Question:
Hi i am erasing bitmap that is draw at canvas with touch (fingers) that is working fine the problem i am facing is after rotate bitmap at canvas paths draw in opposition direction mean bitmap erase in opposition direction of my finger touch .
'''
public class DrawingPanel extends ImageView implements OnTouchListener {
private Matrix mMatrix = new Matrix();
private float mScaleFactor = 1f;
private float mRotationDegrees = 0.f;
private float mFocusX = 0.f;
private float mFocusY = 0.f;
private int mAlpha = 255;
private int mImageHeight, mImageWidth;
private ScaleGestureDetector mScaleDetector;
private RotateGestureDetector mRotateDetector;
private MoveGestureDetector mMoveDetector;
private ShoveGestureDetector mShoveDetector;
private boolean isMoving=false;
EditPhotoActivity editActivity;
Bitmap overlayDefault;
Bitmap overlay;
Bitmap bmp,bmp2;
Paint pTouch;
int whichTabSelected=0;
private Path mPath;
Display display ;
private ArrayList<Path> paths = new ArrayList<Path>();
private ArrayList<Float> xlist = new ArrayList<Float>();
private ArrayList<Float> ylist = new ArrayList<Float>();
@SuppressLint("NewApi")
public DrawingPanel(Context context, int colorPaint,Bitmap bmp) {
super(context);
if (Build.VERSION.SDK_INT >= 11) {
setLayerType(View.LAYER_TYPE_HARDWARE, null);
}
display = ((Activity)context).getWindowManager().getDefaultDisplay();
mFocusX = display.getWidth()/2f;
mFocusY = display.getHeight()/2f;
try {
overlayDefault=bmp;
overlay=bmp;
overlay=overlay.copy(Config.ARGB_8888, true);
overlay.setHasAlpha(true);
} catch (Exception e) {
e.printStackTrace();
}
mImageHeight = getHeight();
mImageWidth = getWidth();
// Setup Gesture Detectors
mScaleDetector = new ScaleGestureDetector(context, new ScaleListener());
mRotateDetector = new RotateGestureDetector(context, new RotateListener());
mMoveDetector = new MoveGestureDetector(context, new MoveListener());
mShoveDetector = new ShoveGestureDetector(context, new ShoveListener());
pTouch = new Paint(Paint.ANTI_ALIAS_FLAG);
pTouch.setXfermode(new PorterDuffXfermode(Mode.CLEAR));
pTouch.setColor(Color.TRANSPARENT);
//pTouch.setMaskFilter(new BlurMaskFilter(30, Blur.SOLID));
pTouch.setStyle(Paint.Style.STROKE);
pTouch.setStrokeJoin(Paint.Join.ROUND);
pTouch.setStrokeCap(Paint.Cap.ROUND);
pTouch.setStrokeWidth(50);
pTouch.setAntiAlias(true);
setFocusable(true);
setFocusableInTouchMode(true);
mPath = new Path();
paths.add(mPath);
}
@Override
protected void onSizeChanged(int w, int h, int oldw, int oldh) {
super.onSizeChanged(w, h, oldw, oldh);
mImageHeight=getHeight();
mImageWidth=getWidth();
bmp = Bitmap.createScaledBitmap(overlay, w, h, false);
bmp2 = Bitmap.createScaledBitmap(overlayDefault, w, h, false);
overlay = bmp.copy(Config.ARGB_8888, true);
overlayDefault = bmp2.copy(Config.ARGB_8888, true);
}
@Override
protected void onMeasure(int widthMeasureSpec, int heightMeasureSpec) {
// TODO Auto-generated method stub
super.onMeasure(widthMeasureSpec, heightMeasureSpec);
setMeasuredDimension(widthMeasureSpec, heightMeasureSpec);
}
@Override
protected void onDraw(Canvas canvas) {
// mCanvas.drawBitmap(overlayDefault,0, 0, null); //exclude this line to show all as you draw
// mCanvas.drawCircle(X, Y, 80, pTouch);
//draw the overlay over the background
float scaledImageCenterX = (mImageWidth*mScaleFactor)/2;
float scaledImageCenterY = (mImageHeight*mScaleFactor)/2;
mMatrix.reset();
mMatrix.postScale(mScaleFactor, mScaleFactor);
mMatrix.postRotate(mRotationDegrees, scaledImageCenterX, scaledImageCenterY);
if(isMoving)
{
mMatrix.postTranslate(mFocusX - scaledImageCenterX, mFocusY - scaledImageCenterY);
}
else
{
mMatrix.postTranslate(0,0);
}
canvas.setMatrix(mMatrix);
canvas.drawBitmap(overlay,0,0, null);
for (Path p : paths) {
canvas.drawPath(p, pTouch);
}
super.onDraw(canvas);
}
public Bitmap getBitmap(){
Bitmap b = Bitmap.createScaledBitmap(overlay,display.getWidth() ,display.getWidth(), false);
overlay = b.copy(Config.ARGB_8888, true);
return overlay;
}
public void setBitmap(Bitmap bmp1){
overlay = bmp1;
invalidate();
}
private float mX, mY;
private static final float TOUCH_TOLERANCE = 0;
public void touch_start(float x, float y) {
if(xlist.size()>0 && ylist.size()>0){
xlist.clear();
ylist.clear();
}
xlist.add(x);
ylist.add(y);
mPath.reset();
mPath.moveTo(x, y);
mX = x;
mY = y;
mPath.transform(mMatrix, mPath);
invalidate();
}
public void touch_move(float x, float y) {
float dx = Math.abs(x - mX);
float dy = Math.abs(y - mY);
if (dx >= TOUCH_TOLERANCE || dy >= TOUCH_TOLERANCE) {
mPath.quadTo(mX, mY, (x + mX) / 2, (y + mY) / 2);
mX = x;
mY = y;
mPath.transform(mMatrix, mPath);
}
xlist.add(x);
ylist.add(y);
invalidate();
}
public void touch_up() {
mPath.lineTo(mX, mY);
mPath = new Path();
mPath.transform(mMatrix, mPath);
paths.add(mPath);
invalidate();
}
public void OnTouchParent(MotionEvent event){
mScaleDetector.onTouchEvent(event);
mRotateDetector.onTouchEvent(event);
mMoveDetector.onTouchEvent(event);
mShoveDetector.onTouchEvent(event);
float scaledImageCenterX = (mImageWidth*mScaleFactor)/2;
float scaledImageCenterY = (mImageHeight*mScaleFactor)/2;
mMatrix.reset();
mMatrix.postScale(mScaleFactor, mScaleFactor);
mMatrix.postRotate(mRotationDegrees, scaledImageCenterX, scaledImageCenterY);
mMatrix.postTranslate(mFocusX - scaledImageCenterX, mFocusY - scaledImageCenterY);
float x = event.getX();
float y = event.getY();
/*switch (event.getAction()) {
case MotionEvent.ACTION_DOWN:
if(whichTabSelected==Constant.ERASE)
{
touch_start(x, y);
invalidate();
}
break;
case MotionEvent.ACTION_MOVE:
if(whichTabSelected==Constant.ERASE)
{
touch_move(x, y);
invalidate();
}
break;
case MotionEvent.ACTION_UP:
if(whichTabSelected==Constant.ERASE)
{
touch_up();
invalidate();
}
break;
}
if(whichTabSelected==Constant.ERASE)
{
return true;
}
else
{
return false;
}*/
invalidate();
}
@Override
public boolean onTouch(View arg0, MotionEvent event) {
if(getTabMode()==Constant.PANZOOM)
{
mScaleDetector.onTouchEvent(event);
mRotateDetector.onTouchEvent(event);
mMoveDetector.onTouchEvent(event);
mShoveDetector.onTouchEvent(event);
float scaledImageCenterX = (mImageWidth*mScaleFactor)/2;
float scaledImageCenterY = (mImageHeight*mScaleFactor)/2;
}
float x = event.getX();
float y = event.getY();
switch (event.getAction()) {
case MotionEvent.ACTION_DOWN:
if(getTabMode()==Constant.ERASE)
{
touch_start(x, y);
invalidate();
}
break;
case MotionEvent.ACTION_MOVE:
if(getTabMode()==Constant.ERASE)
{
touch_move(x, y);
invalidate();
}
break;
case MotionEvent.ACTION_UP:
if(getTabMode()==Constant.ERASE)
{
touch_up();
invalidate();
}
break;
}
invalidate();
return true;
}
public void setBottomTabMode(int mode)
{
whichTabSelected=mode;
}
public int getTabMode()
{
return whichTabSelected;
}
private class ScaleListener extends ScaleGestureDetector.SimpleOnScaleGestureListener {
@Override
public boolean onScale(ScaleGestureDetector detector) {
mScaleFactor *= detector.getScaleFactor(); // scale change since previous event
// Don't let the object get too small or too large.
mScaleFactor = Math.max(0.1f, Math.min(mScaleFactor, 10.0f));
return true;
}
}
private class RotateListener extends RotateGestureDetector.SimpleOnRotateGestureListener {
@Override
public boolean onRotate(RotateGestureDetector detector) {
mRotationDegrees -= detector.getRotationDegreesDelta();
return true;
}
}
private class MoveListener extends MoveGestureDetector.SimpleOnMoveGestureListener {
@Override
public boolean onMove(MoveGestureDetector detector) {
PointF d = detector.getFocusDelta();
mFocusX += d.x;
mFocusY += d.y;
isMoving=true;
// mFocusX = detector.getFocusX();
// mFocusY = detector.getFocusY();
return true;
}
}
private class ShoveListener extends ShoveGestureDetector.SimpleOnShoveGestureListener {
@Override
public boolean onShove(ShoveGestureDetector detector) {
mAlpha += detector.getShovePixelsDelta();
if (mAlpha > 255)
mAlpha = 255;
else if (mAlpha < 0)
mAlpha = 0;
return true;
}
}
}
'''
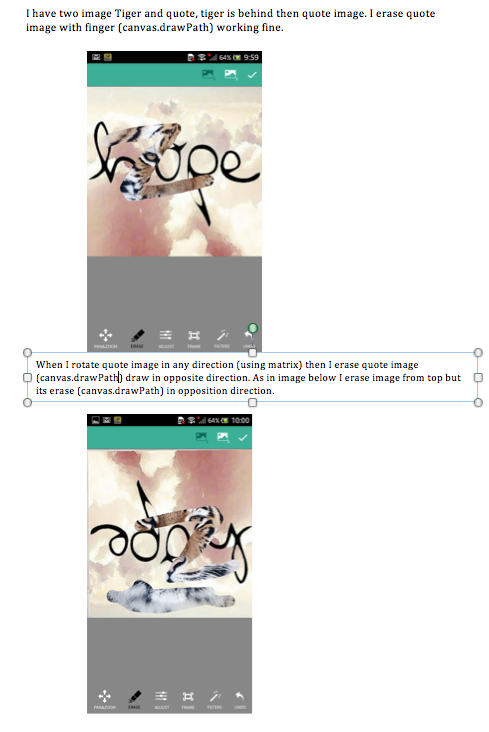
Answer: I fixed my problem. Actually when i rotate canvas the 'event.getX()' and 'event.getY()' were not map to current rotation of matrix so by adding this line in 'mMatrix.invert(tempMatrix);' in 'OnDraw()' and also map current x,y in OnTouch() by adding this in 'OnTouch()' method .
'''
float[] coords = new float[] { event.getX(), event.getY() };
tempMatrix.mapPoints(coords);
float x = coords[0];//event.getX();
float y = coords[1];//event.getY();
'''
its working fine .